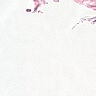
Metastatic tissue present: no